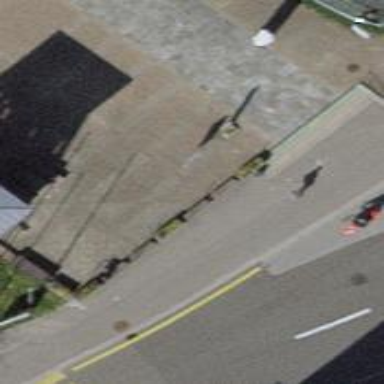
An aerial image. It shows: Brown bench.